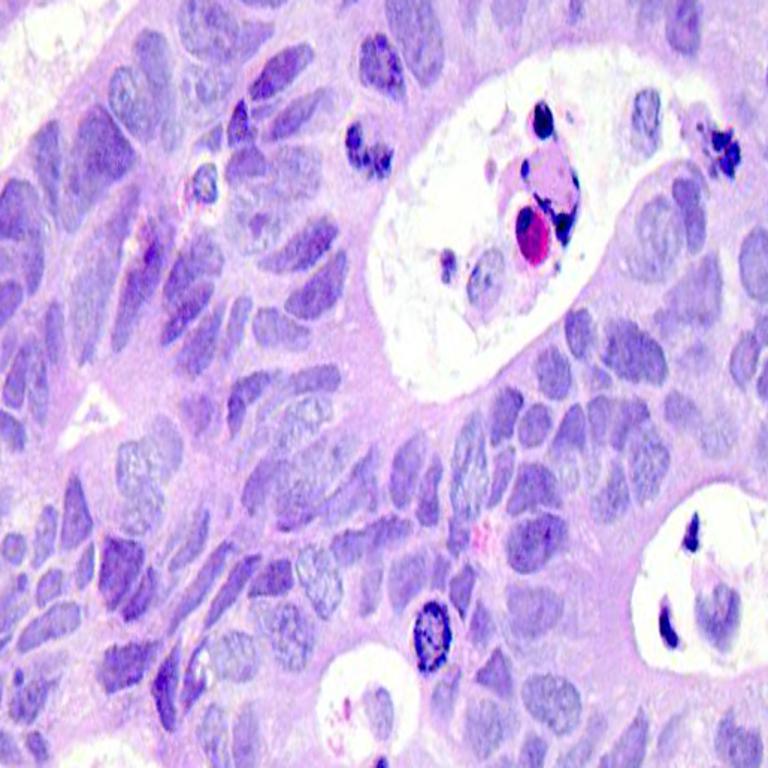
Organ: colon
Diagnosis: adenocarcinomas